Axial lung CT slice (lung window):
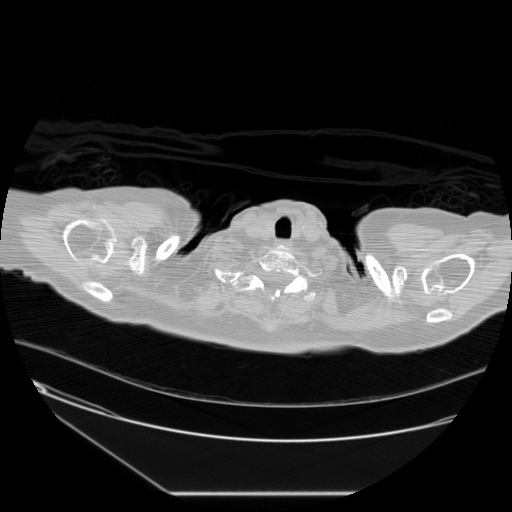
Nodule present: no